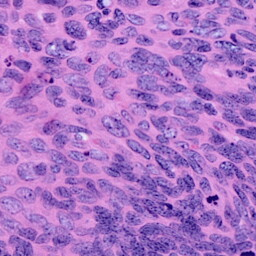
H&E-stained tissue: Cervix